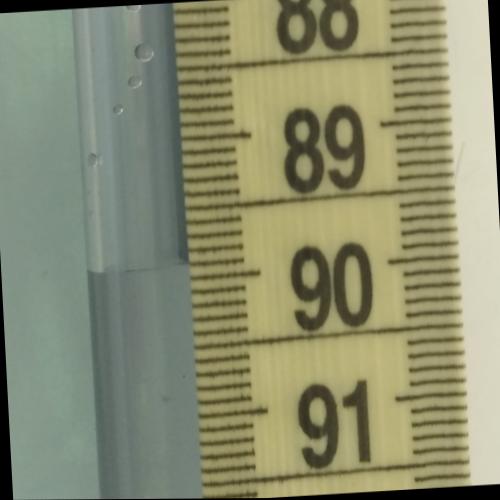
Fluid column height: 89.9 cm